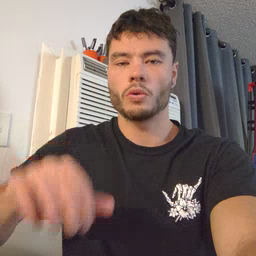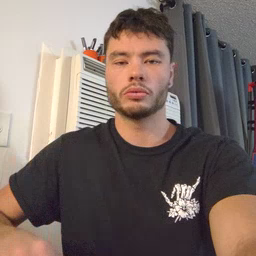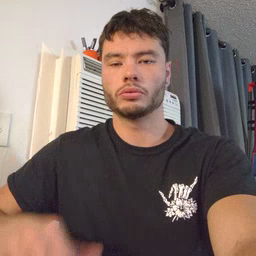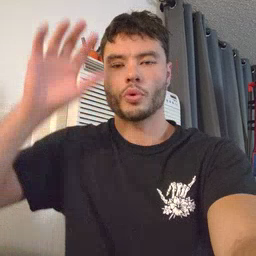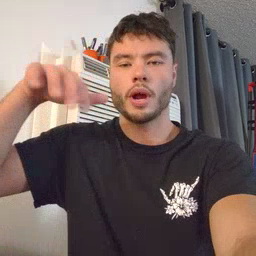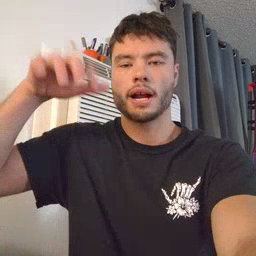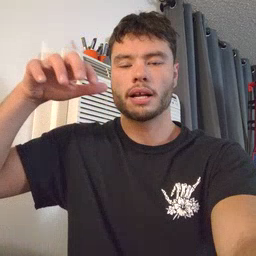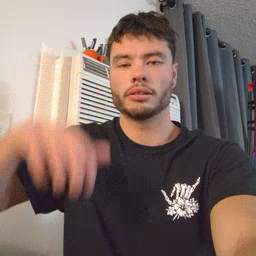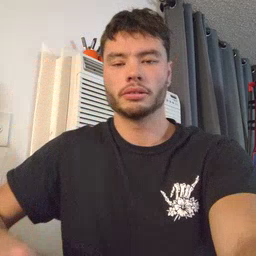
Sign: rain